Interaction volume radius: 5 \u00c5
Interaction volume height: 10 \u00c5
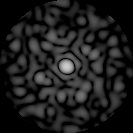
Disorder parameter: 0.882